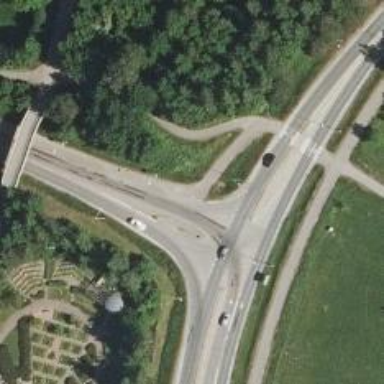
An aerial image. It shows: Cycleway.